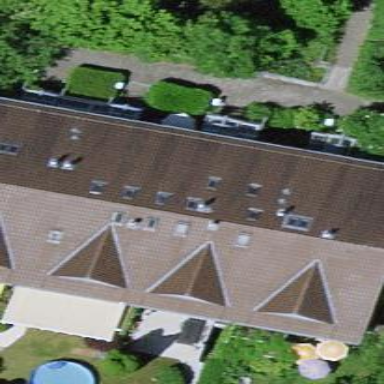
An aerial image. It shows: Residential building with gabled roof.